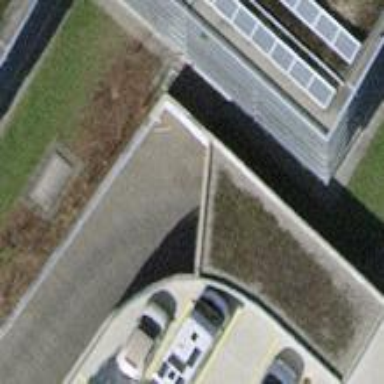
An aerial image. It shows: Parking entrance.